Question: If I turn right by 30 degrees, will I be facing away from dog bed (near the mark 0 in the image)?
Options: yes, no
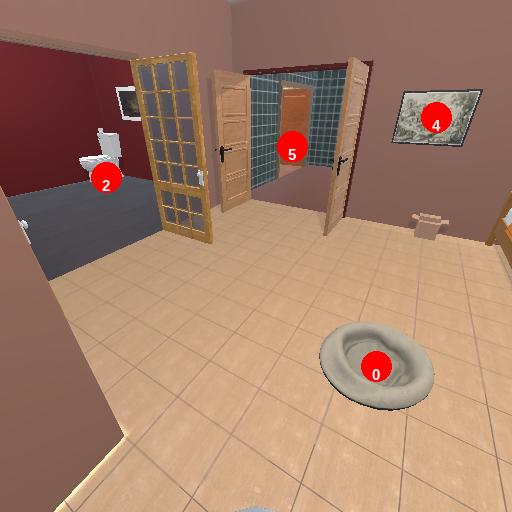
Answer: yes